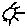
Label: sun